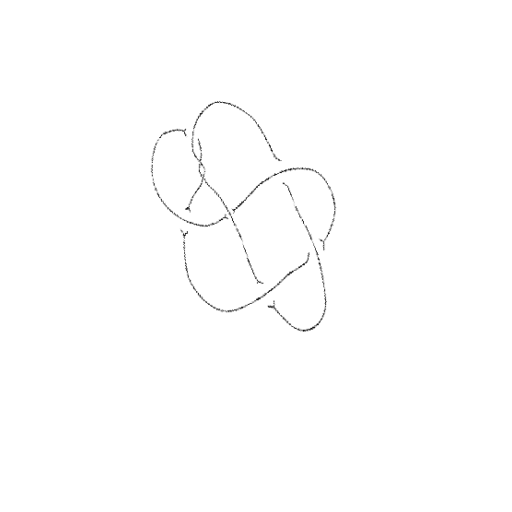
Crossing number: 8